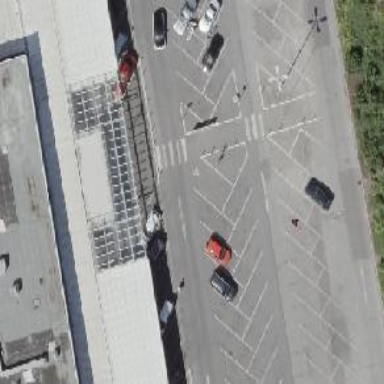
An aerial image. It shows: Parking aisle designated as service road.